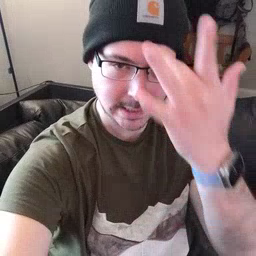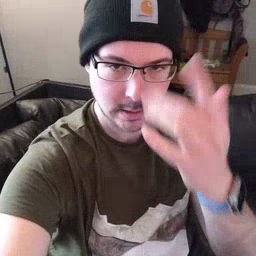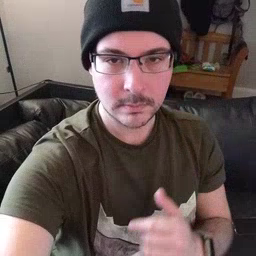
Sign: sick